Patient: sex M, age 29
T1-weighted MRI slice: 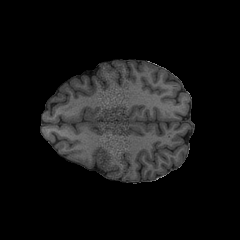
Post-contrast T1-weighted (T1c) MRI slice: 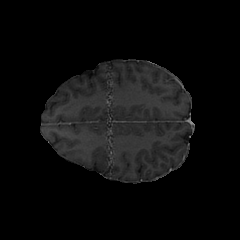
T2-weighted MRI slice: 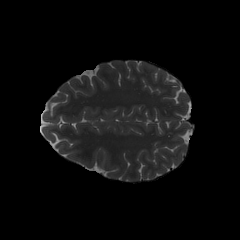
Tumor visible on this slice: no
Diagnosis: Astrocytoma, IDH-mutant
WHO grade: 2